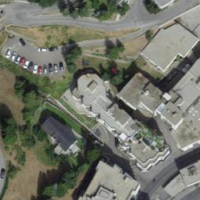
EUNIS habitat code: 54
Species observed at this site:
Tachymarptis melba
Cichorium intybus
Lophophanes cristatus
Parus major
Pica pica
Certhia familiaris
Montifringilla nivalis
Nucifraga caryocatactes
Garrulus glandarius
Pyrrhocorax graculus
Ptyonoprogne rupestris
Periparus ater